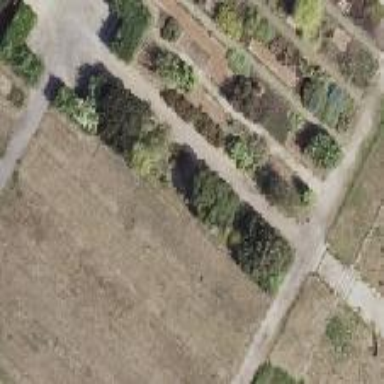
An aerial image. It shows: Flowerbed that is used for landscaping or gardening purposes.